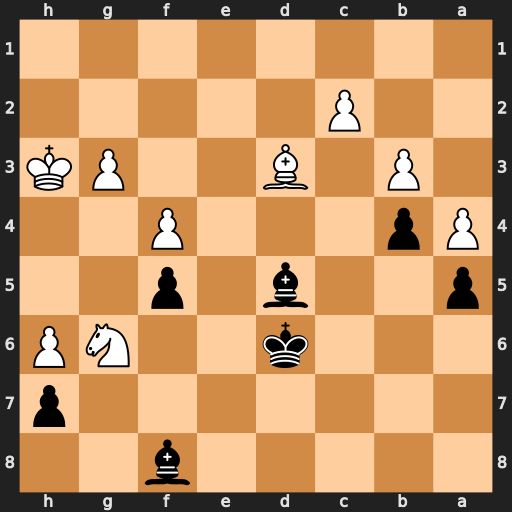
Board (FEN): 5b2/7p/3k2NP/p2b1p2/Pp3P2/1P1B2PK/2P5/8
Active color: b
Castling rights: -
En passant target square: -
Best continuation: hxg6 h7 Bg7